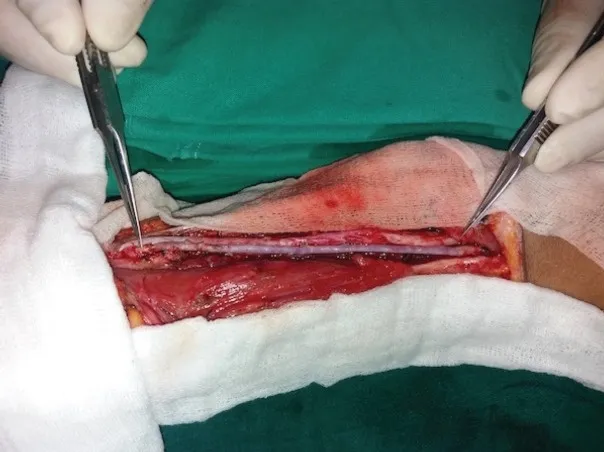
Suture line post-residual tumor excision and brachial artery reconstruction.
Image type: medical_photograph (other_medical_photograph)